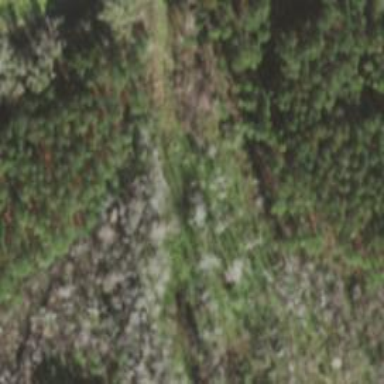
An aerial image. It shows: Forest with needle-leaved trees.